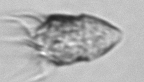
Label: Strombidium_morphotype1